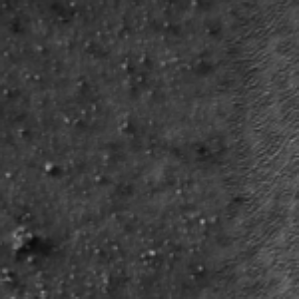
Label: frost